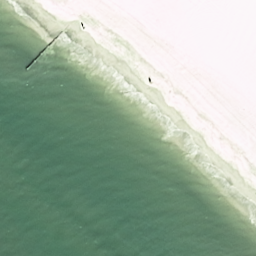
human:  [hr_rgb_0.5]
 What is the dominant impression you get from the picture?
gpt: beach